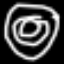
Label: donut